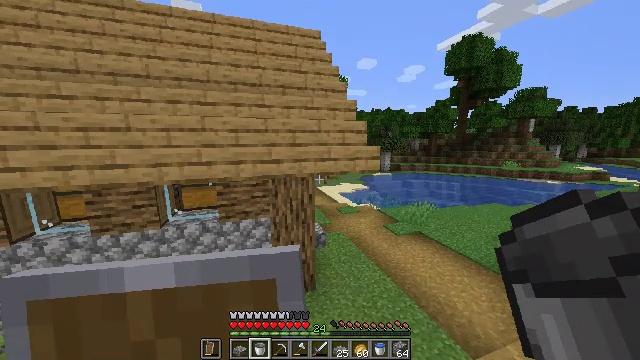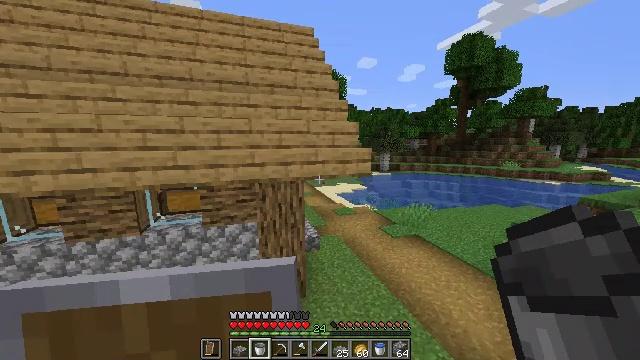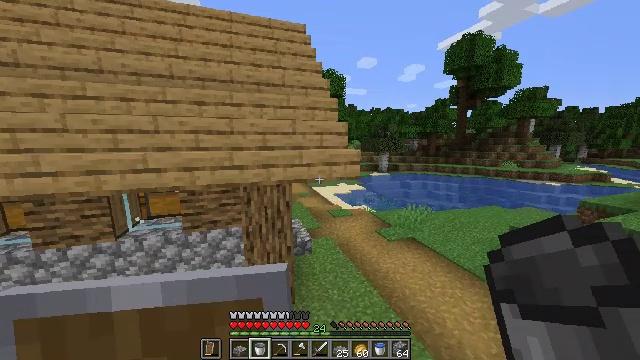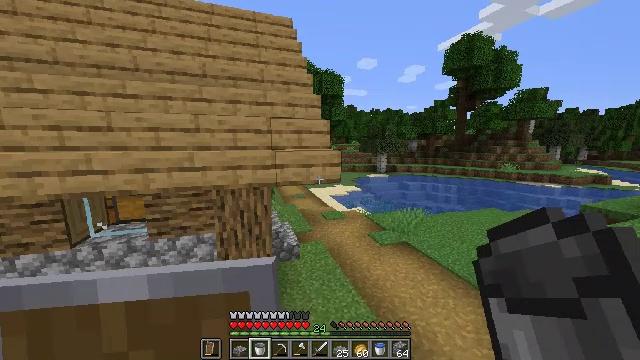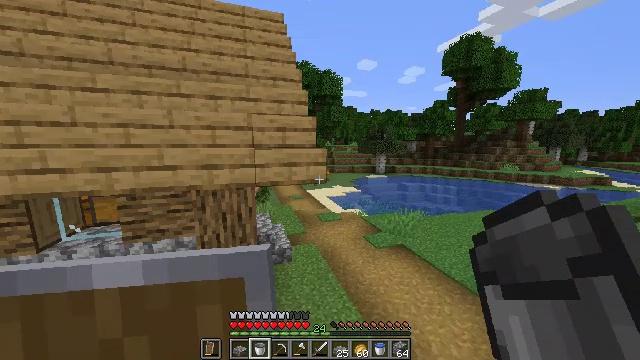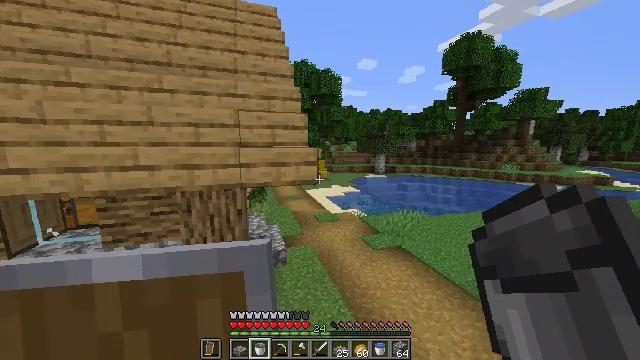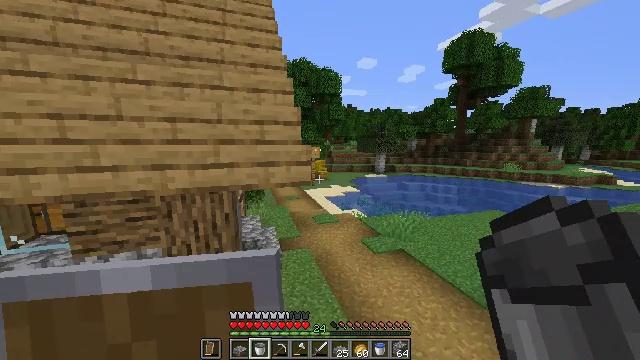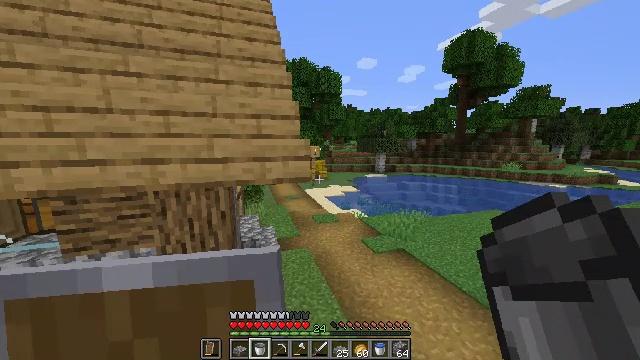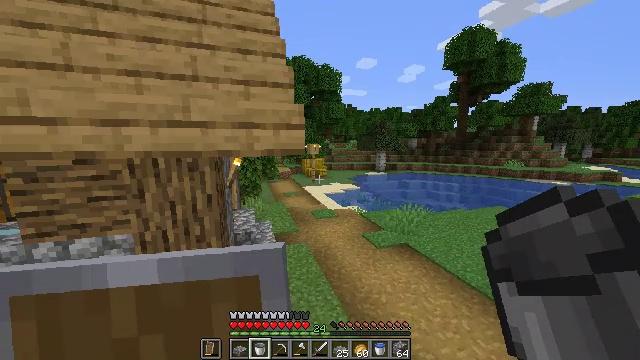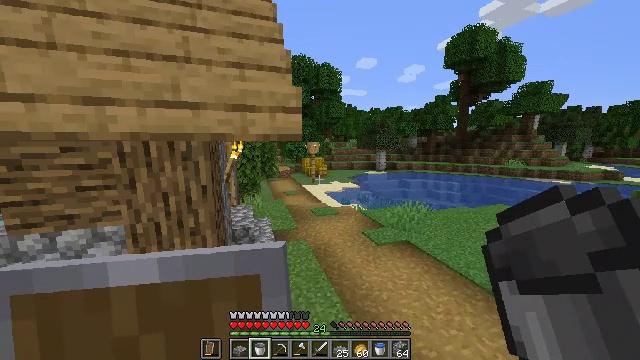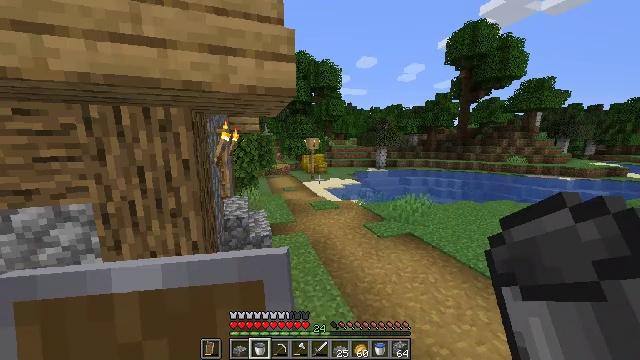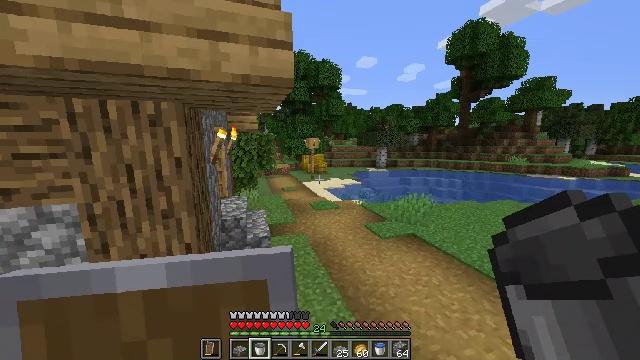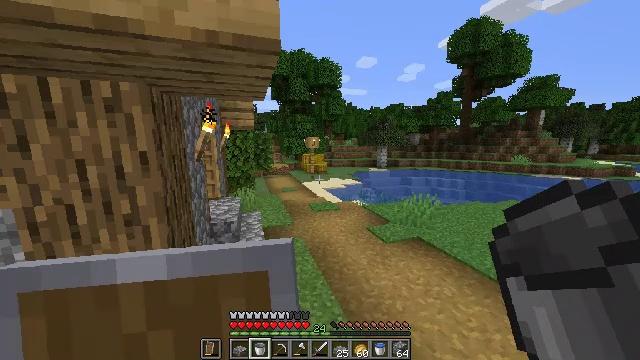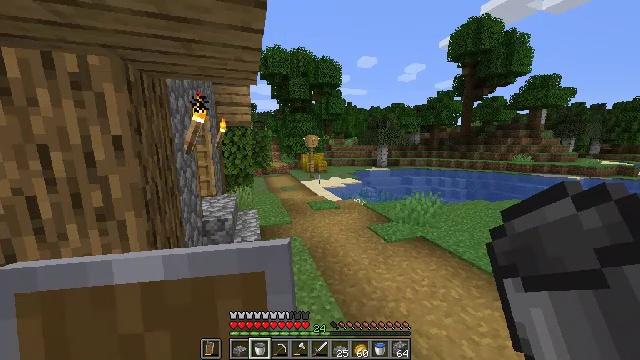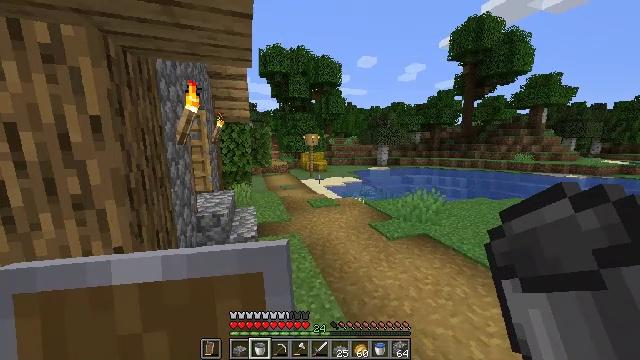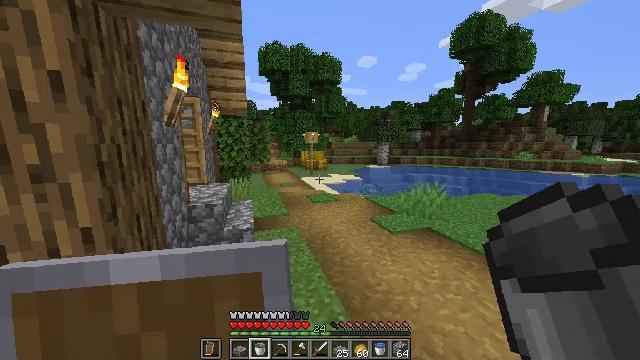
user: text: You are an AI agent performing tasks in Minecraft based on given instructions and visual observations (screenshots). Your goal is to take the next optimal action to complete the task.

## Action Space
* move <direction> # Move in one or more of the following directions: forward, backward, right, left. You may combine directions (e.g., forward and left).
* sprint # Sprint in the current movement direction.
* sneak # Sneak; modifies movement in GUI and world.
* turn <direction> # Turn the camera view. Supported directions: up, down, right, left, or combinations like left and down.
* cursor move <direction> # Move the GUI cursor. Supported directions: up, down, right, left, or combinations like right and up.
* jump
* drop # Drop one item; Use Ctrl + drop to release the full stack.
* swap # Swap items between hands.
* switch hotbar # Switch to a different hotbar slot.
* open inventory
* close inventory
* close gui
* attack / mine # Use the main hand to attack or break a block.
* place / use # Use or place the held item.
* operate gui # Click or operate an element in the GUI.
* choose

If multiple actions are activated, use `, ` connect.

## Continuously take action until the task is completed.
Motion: motion action
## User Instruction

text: Get an oak sign from crafting table.
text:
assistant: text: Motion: move forward and move right
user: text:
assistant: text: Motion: move forward and move right
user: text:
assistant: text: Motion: move forward and move right
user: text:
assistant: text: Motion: move forward and move right
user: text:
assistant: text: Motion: move forward
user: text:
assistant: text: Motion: move forward
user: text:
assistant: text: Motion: move forward
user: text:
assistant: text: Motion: move forward
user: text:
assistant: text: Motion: move forward
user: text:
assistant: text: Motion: move forward
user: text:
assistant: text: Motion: move forward
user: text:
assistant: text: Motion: move forward
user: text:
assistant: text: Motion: move forward
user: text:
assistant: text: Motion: move forward
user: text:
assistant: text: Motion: move forward
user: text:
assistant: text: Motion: move forward
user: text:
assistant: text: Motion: move forward
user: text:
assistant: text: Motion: move forward
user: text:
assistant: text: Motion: move forward
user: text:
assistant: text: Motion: move forward and move right
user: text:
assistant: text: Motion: move forward and move right
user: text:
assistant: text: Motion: move forward and move right
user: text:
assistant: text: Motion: move forward and move right, turn left
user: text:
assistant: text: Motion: move forward and move right, turn left
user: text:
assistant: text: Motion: move forward and move right, turn left
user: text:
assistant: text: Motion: move forward and move right, turn left
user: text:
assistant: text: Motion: move forward and move right, turn left
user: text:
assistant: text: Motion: move forward and move right, turn left
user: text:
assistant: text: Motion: move forward and move right, turn left
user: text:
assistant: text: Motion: move forward and move right